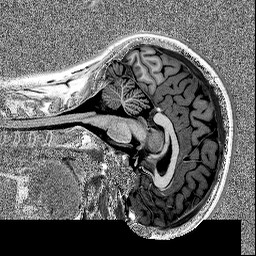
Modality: MP2RAGE
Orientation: sagittal
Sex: female